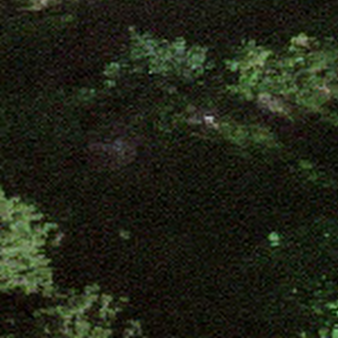
Label: other